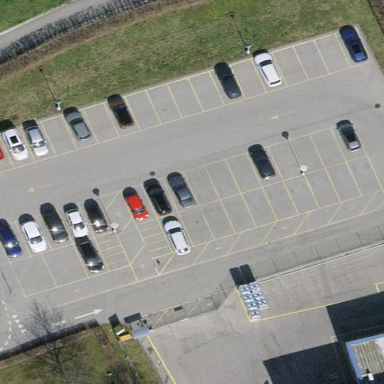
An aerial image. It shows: Parking area with asphalt surface.